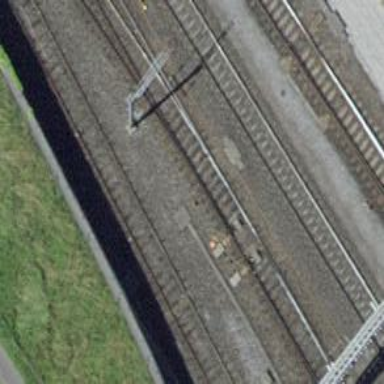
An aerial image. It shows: Single-track railway siding with electrified contact lines.